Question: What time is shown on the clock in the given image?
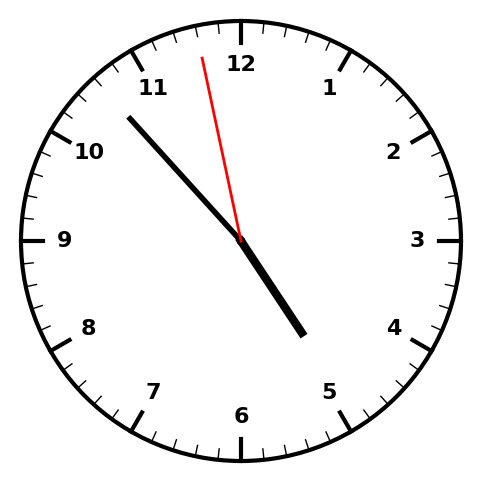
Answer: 04:52:58